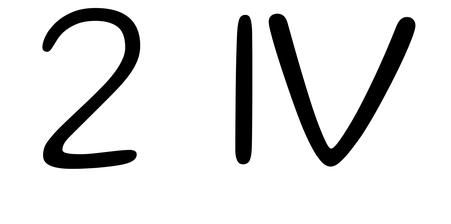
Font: Gluten_ExtraLight